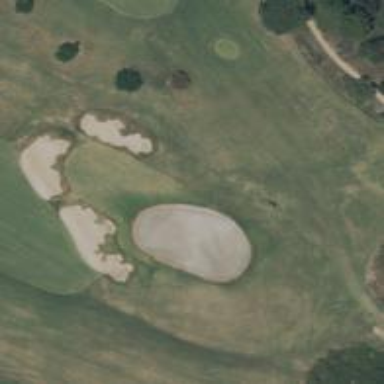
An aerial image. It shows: Golf hole.